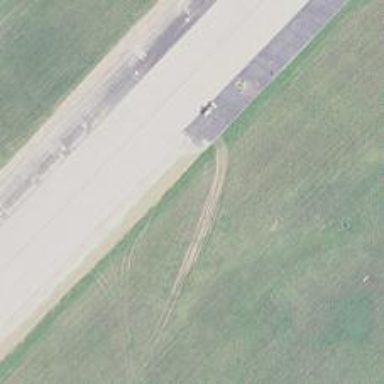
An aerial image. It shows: View of taxiway at the airport.